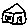
Label: house